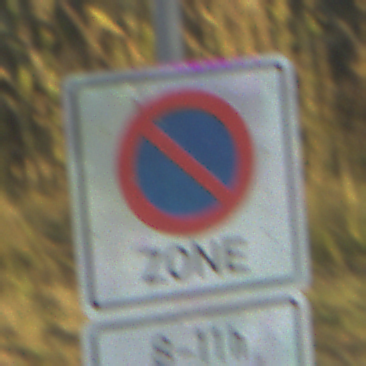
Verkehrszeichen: BeginnEingeschraenktesHalteverbotZone
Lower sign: ZeitangabenOhneBeschraenkungAufWochentage2
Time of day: SunriseSunset
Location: Outdoor (RoadRail)
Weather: Clear
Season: NotSpecified
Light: Natural